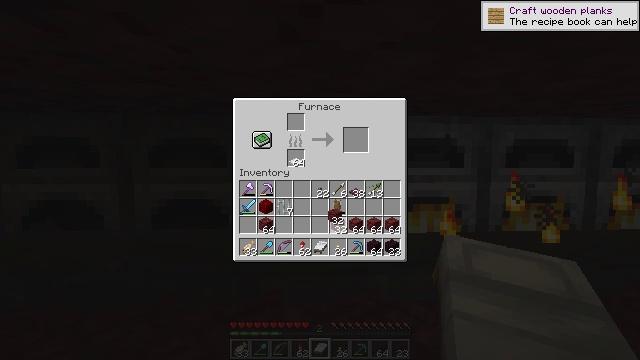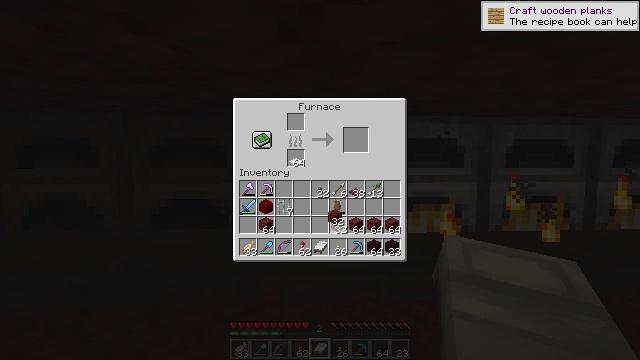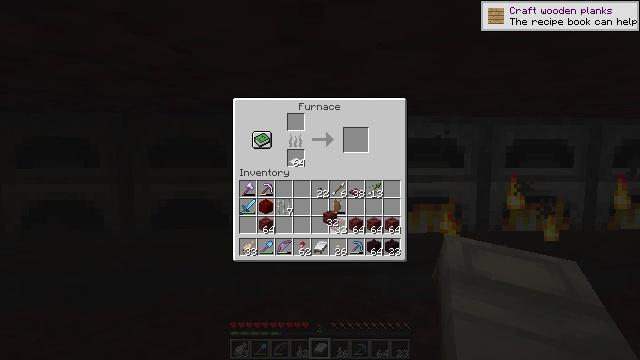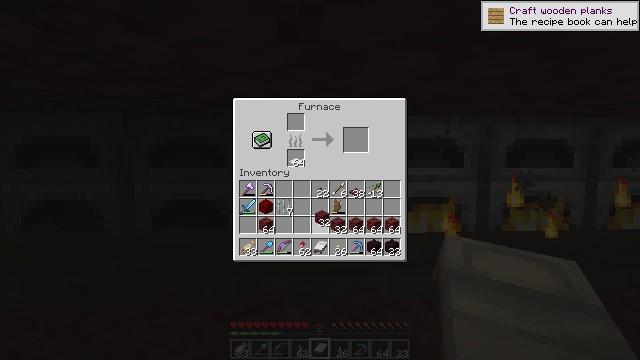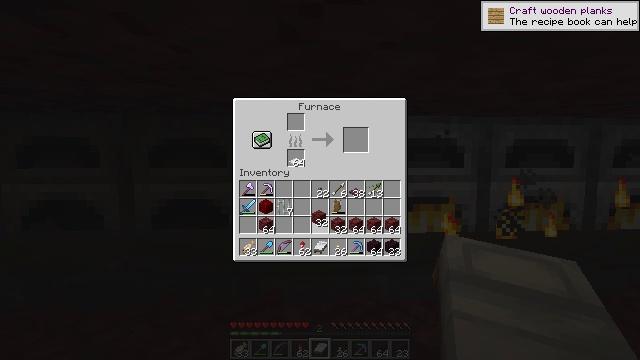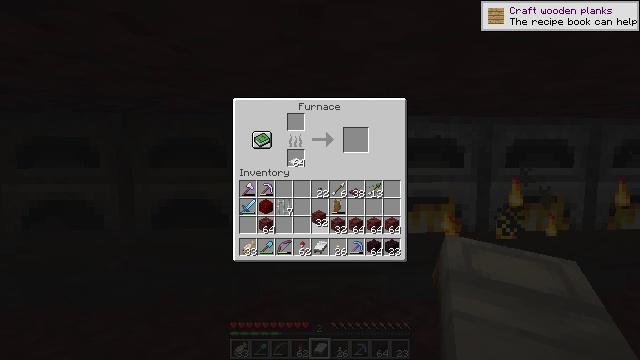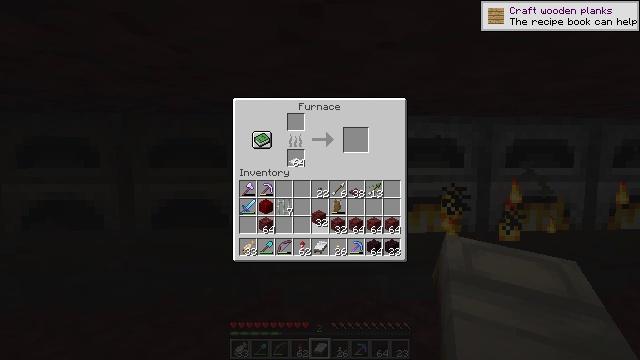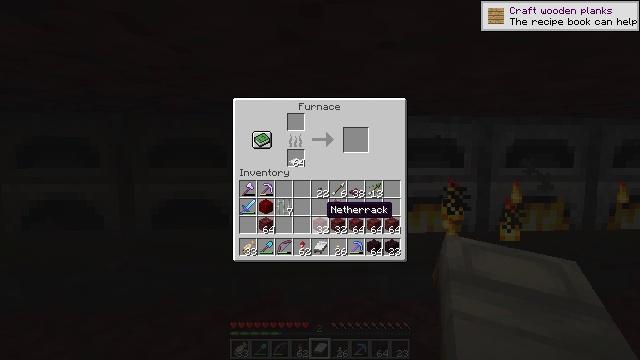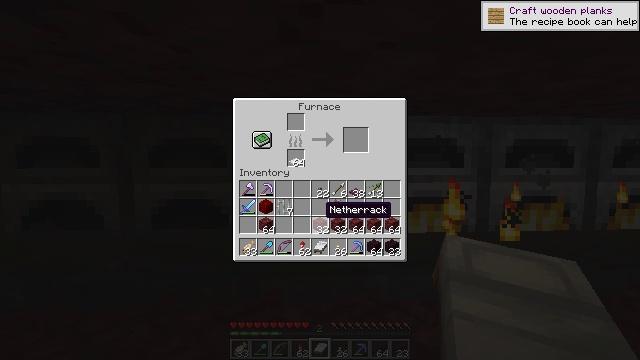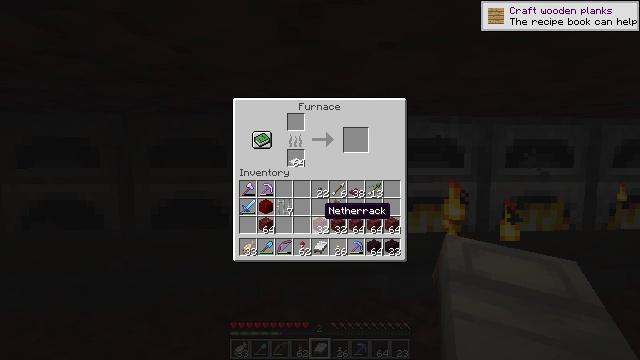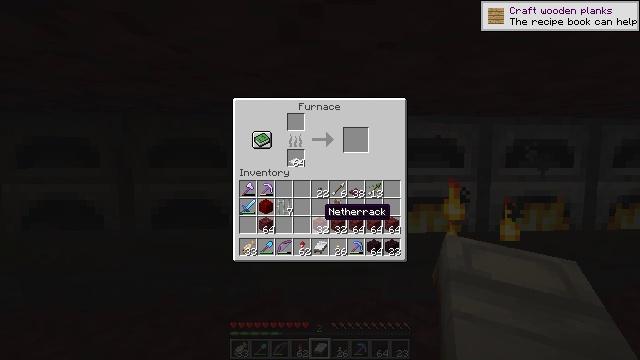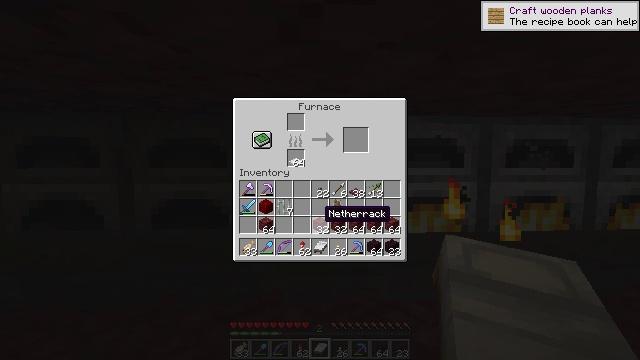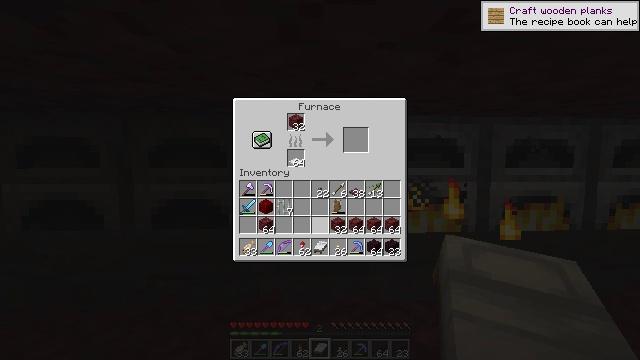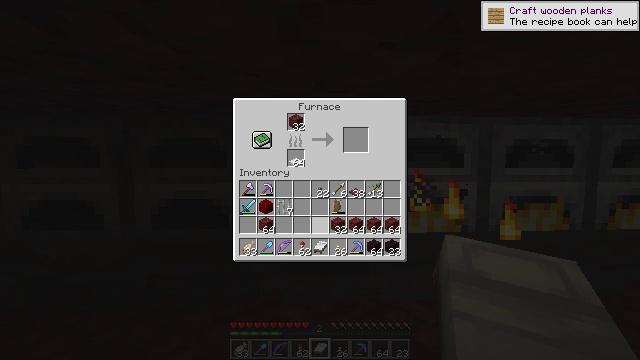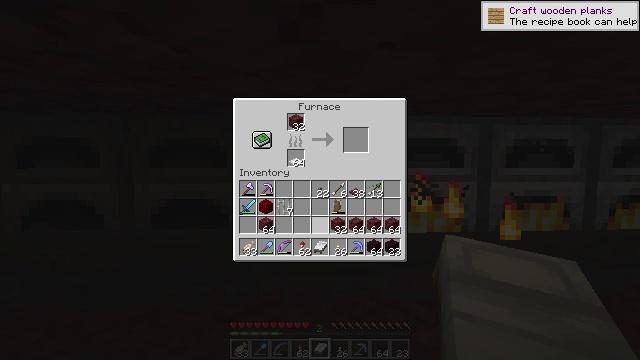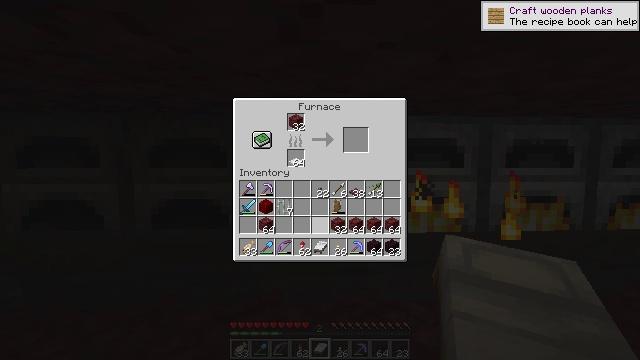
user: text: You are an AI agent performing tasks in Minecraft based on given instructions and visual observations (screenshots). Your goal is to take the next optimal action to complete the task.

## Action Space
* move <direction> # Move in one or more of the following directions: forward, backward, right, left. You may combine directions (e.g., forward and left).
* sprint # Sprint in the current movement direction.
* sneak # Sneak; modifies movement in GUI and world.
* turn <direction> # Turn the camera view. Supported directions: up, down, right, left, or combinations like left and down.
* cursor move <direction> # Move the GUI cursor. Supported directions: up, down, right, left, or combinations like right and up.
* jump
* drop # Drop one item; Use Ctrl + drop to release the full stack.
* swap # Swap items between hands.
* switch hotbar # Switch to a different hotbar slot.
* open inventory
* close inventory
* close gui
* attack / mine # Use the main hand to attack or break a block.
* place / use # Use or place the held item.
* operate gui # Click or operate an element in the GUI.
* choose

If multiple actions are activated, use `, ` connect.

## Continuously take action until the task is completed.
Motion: motion action
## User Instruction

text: Make nether bricks by cooking netherrack in a furnace.
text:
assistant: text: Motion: choose
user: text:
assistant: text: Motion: no_op
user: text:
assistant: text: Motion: cursor move left
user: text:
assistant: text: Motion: no_op
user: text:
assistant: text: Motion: no_op
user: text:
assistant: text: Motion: operate gui
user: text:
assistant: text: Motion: no_op
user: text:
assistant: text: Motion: no_op
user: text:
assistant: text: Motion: no_op
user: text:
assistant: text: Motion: sneak
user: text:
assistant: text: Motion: sneak
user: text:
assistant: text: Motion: sneak, choose
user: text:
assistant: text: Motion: sneak, choose
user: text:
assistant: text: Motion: sneak
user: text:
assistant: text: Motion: sneak
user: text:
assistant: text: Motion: sneak, close inventory
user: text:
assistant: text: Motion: move left, close inventory
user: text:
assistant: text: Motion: move left
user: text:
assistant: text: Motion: move left
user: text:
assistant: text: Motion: move left
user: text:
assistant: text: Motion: no_op
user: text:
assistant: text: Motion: no_op
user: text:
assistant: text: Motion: use / place
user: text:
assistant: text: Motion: use / place
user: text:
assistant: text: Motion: no_op
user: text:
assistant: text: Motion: no_op
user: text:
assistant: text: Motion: no_op
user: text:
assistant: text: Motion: open gui
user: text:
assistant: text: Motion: no_op
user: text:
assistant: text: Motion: cursor move down